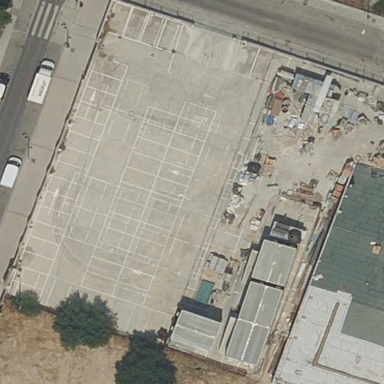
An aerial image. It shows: Parking area with surface.